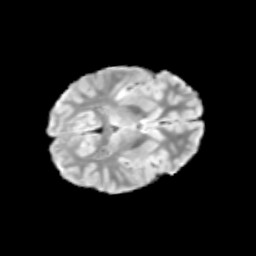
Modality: T2w
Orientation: axial
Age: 10
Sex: male
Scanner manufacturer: siemens
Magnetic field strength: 3 T
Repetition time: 3.8 s
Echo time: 0.07 s